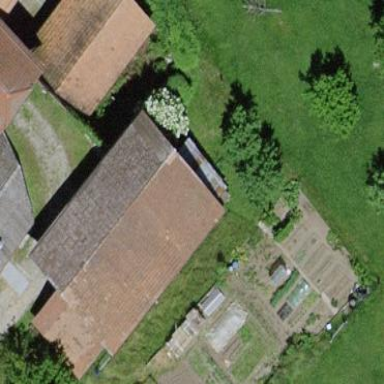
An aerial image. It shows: Rural barn.